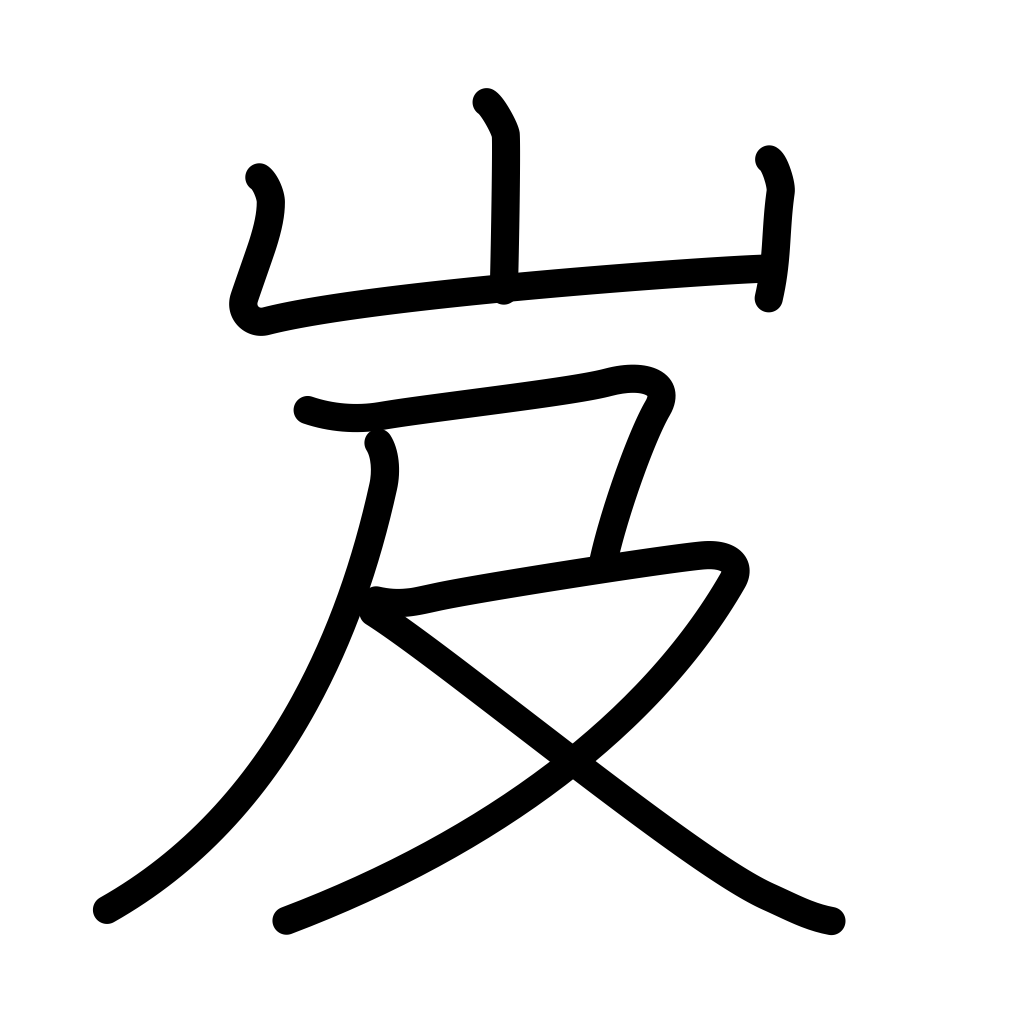
Meaning: high, dangerous